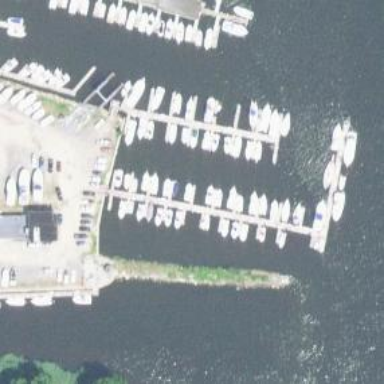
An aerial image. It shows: Man-made pier.